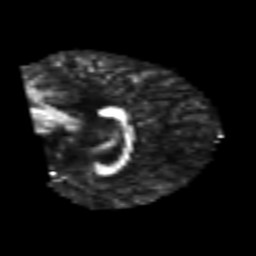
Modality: FA
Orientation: sagittal
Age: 25
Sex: male
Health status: healthy